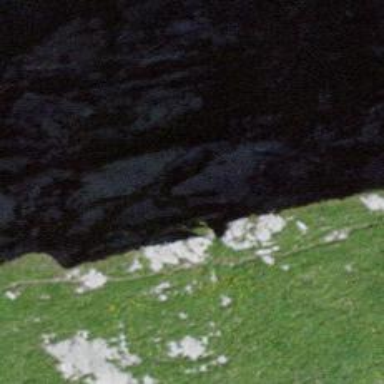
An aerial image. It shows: Cliff in nature.